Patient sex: F
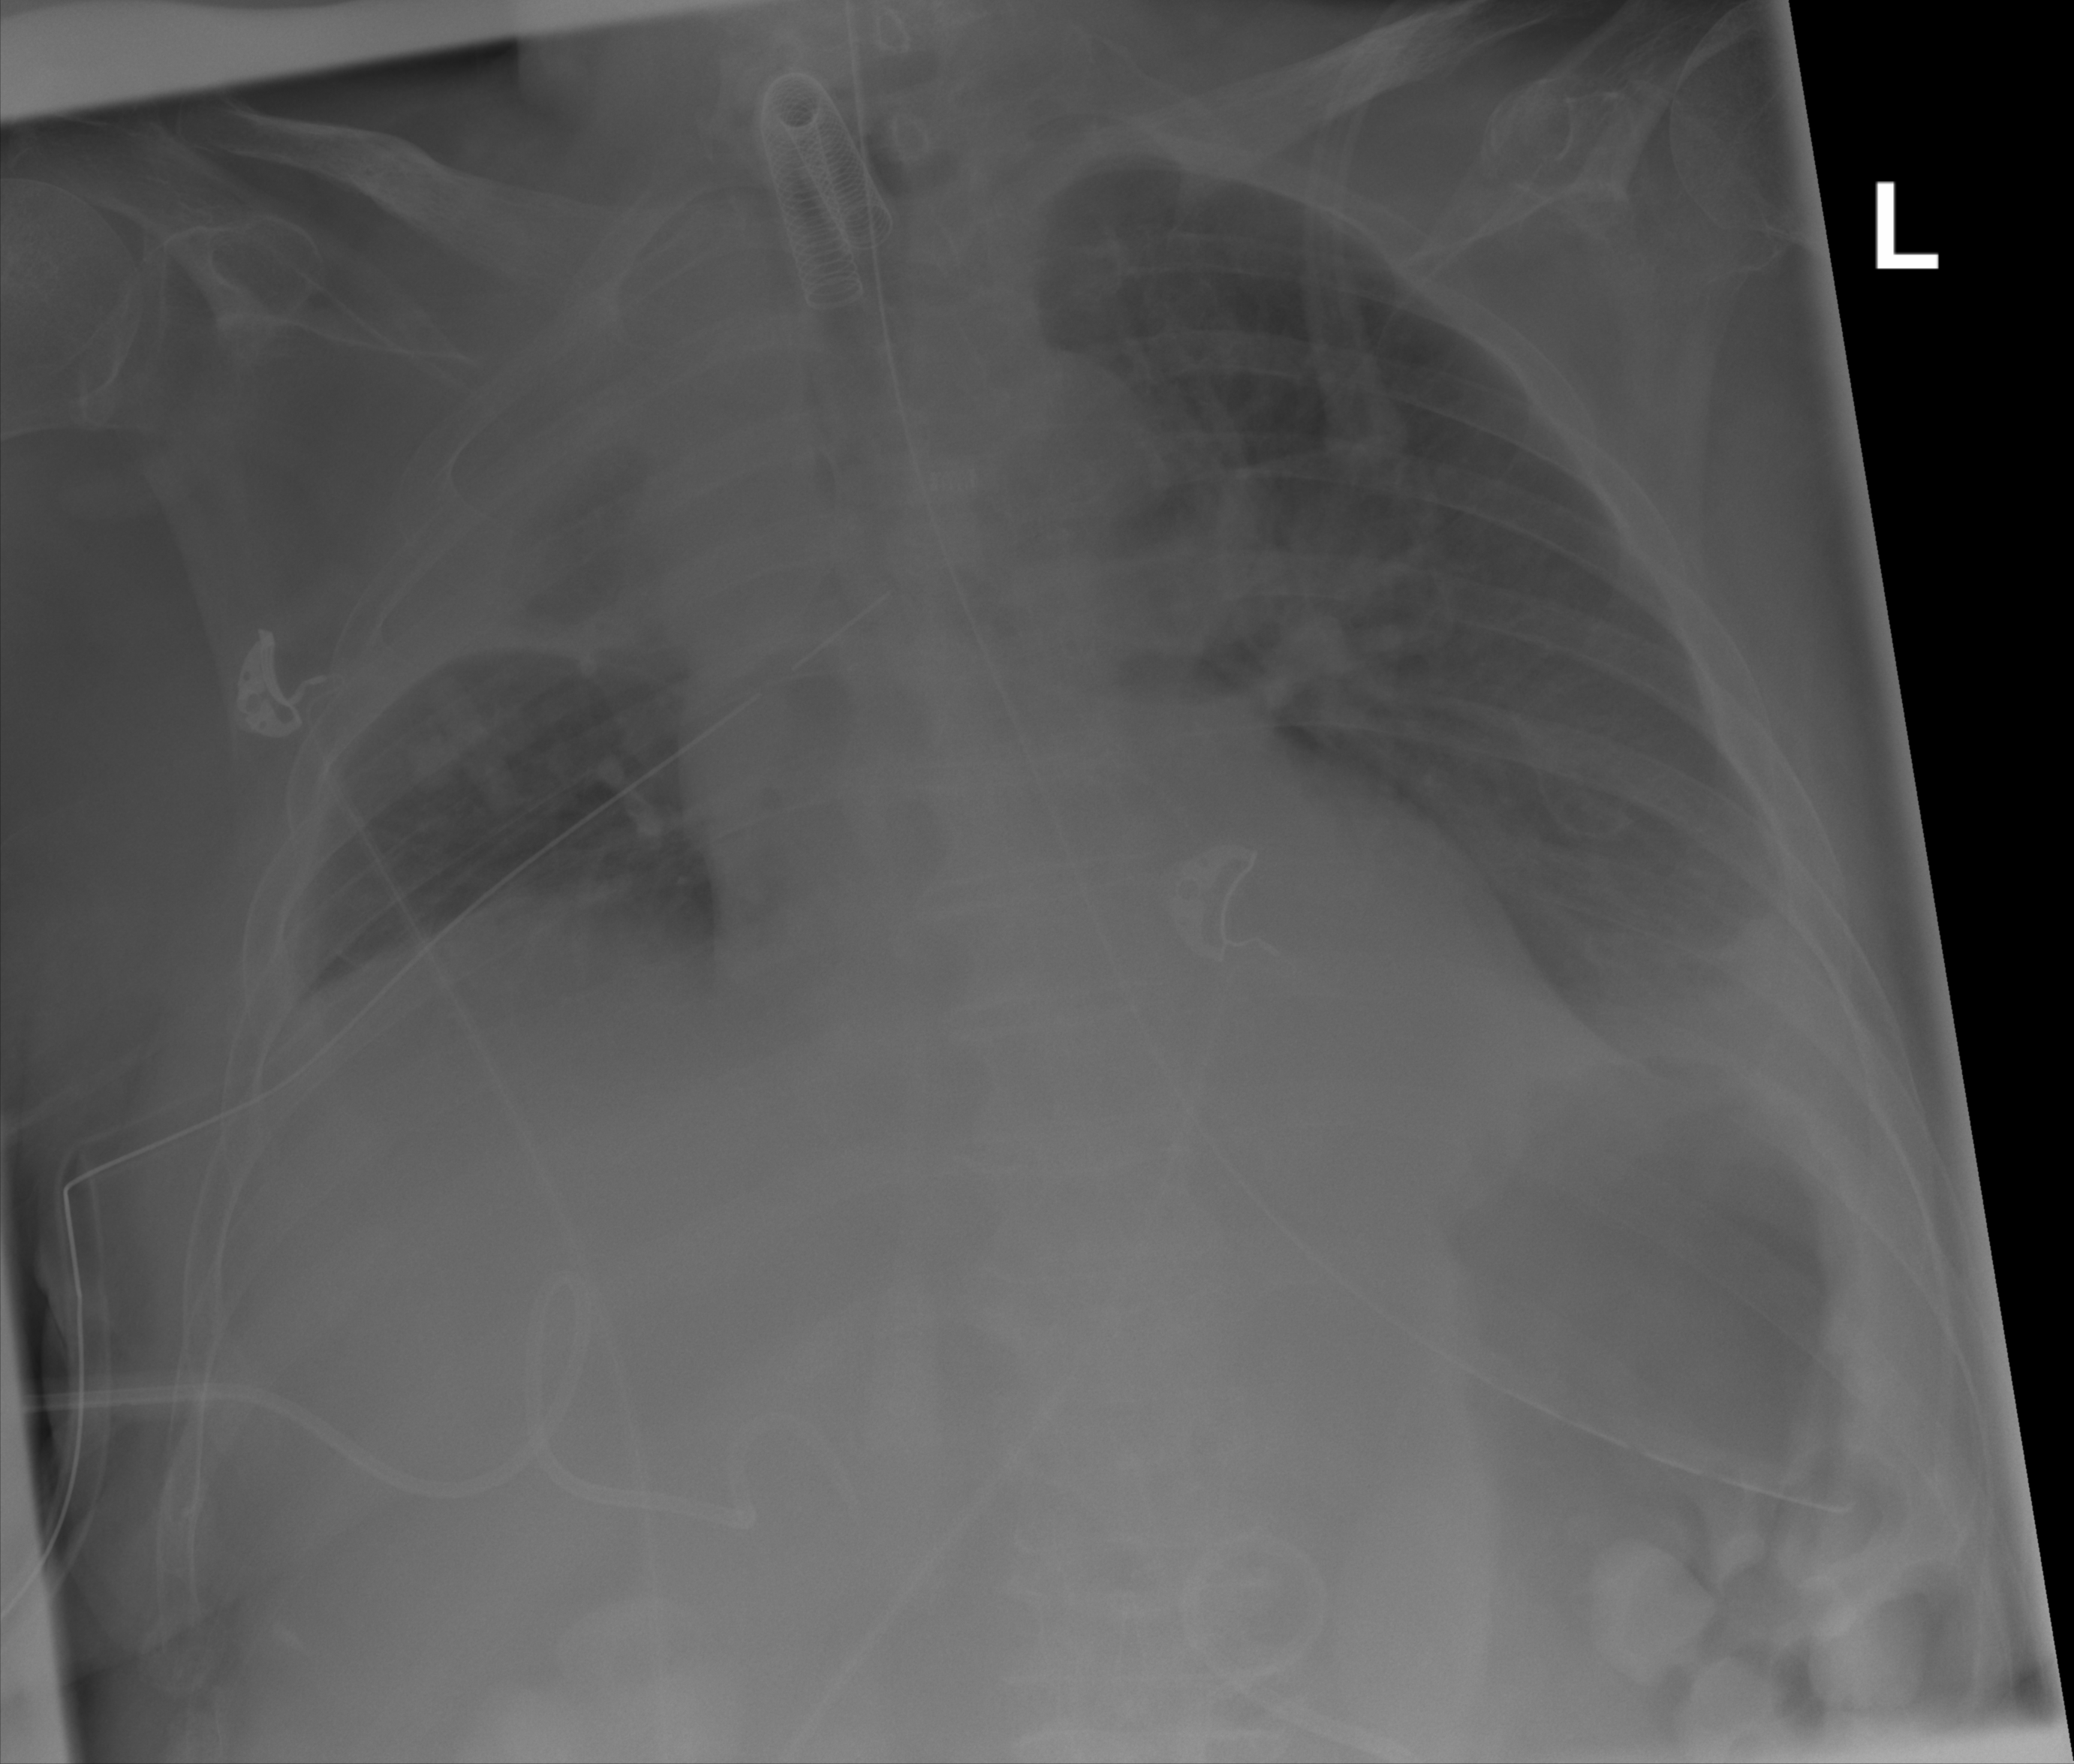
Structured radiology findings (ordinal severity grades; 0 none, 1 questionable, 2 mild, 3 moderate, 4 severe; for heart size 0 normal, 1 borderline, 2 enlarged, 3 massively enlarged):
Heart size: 0
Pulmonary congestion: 0
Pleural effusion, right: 2
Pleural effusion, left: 2
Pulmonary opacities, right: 0
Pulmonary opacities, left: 0
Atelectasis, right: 2
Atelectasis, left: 2